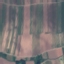
Land use / land cover class: PermanentCrop